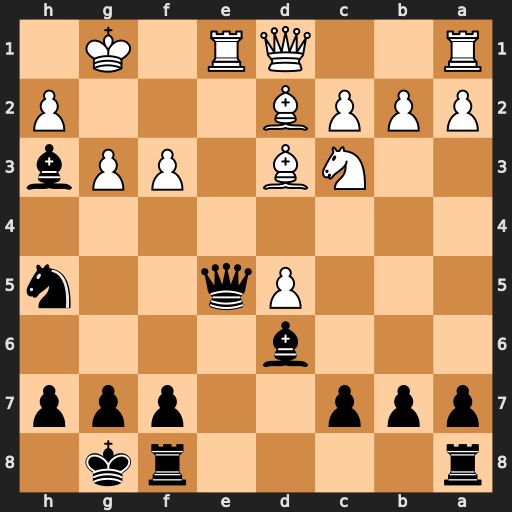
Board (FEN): r4rk1/ppp2ppp/3b4/3Pq2n/8/2NB1PPb/PPPB3P/R2QR1K1
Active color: b
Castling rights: -
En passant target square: -
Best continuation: Bc5+ Kh1 Nxg3+ hxg3 Qh5